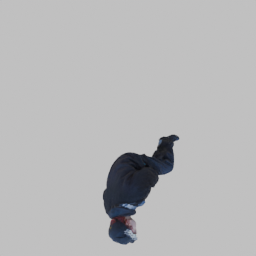
Label: people